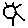
Label: sun